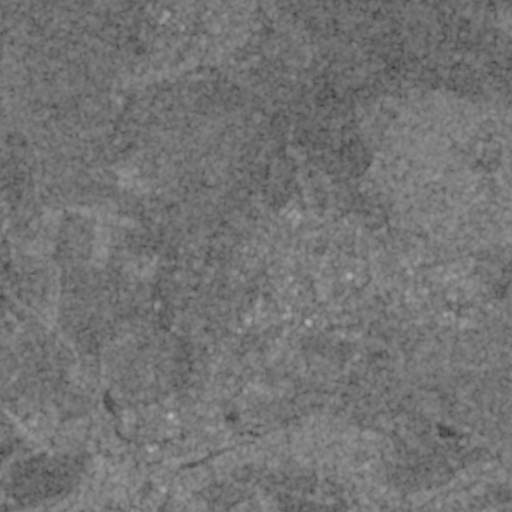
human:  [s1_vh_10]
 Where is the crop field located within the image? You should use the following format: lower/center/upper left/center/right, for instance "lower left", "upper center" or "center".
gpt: The crop field is located in the lower right of the image.
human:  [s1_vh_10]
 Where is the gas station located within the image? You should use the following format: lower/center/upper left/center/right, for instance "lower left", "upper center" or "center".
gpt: The gas station is located in the lower center of the image.
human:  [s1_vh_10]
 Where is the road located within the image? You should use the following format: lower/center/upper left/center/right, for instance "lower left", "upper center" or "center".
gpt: There is no road in the image.

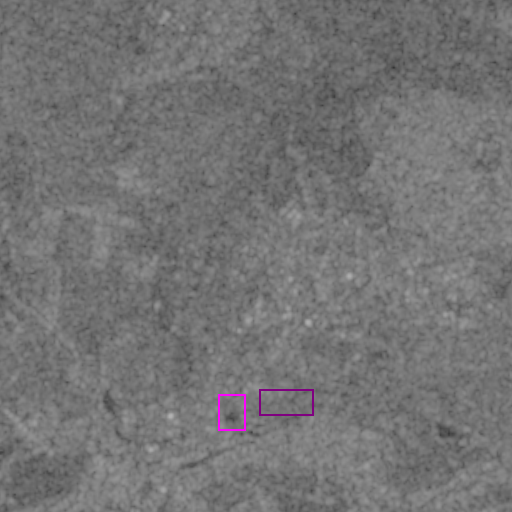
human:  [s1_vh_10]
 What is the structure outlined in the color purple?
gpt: The structure outlined in purple is a crop field.
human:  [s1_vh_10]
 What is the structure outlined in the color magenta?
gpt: The structure outlined in magenta is a park.
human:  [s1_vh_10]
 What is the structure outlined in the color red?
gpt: There is no red outline.